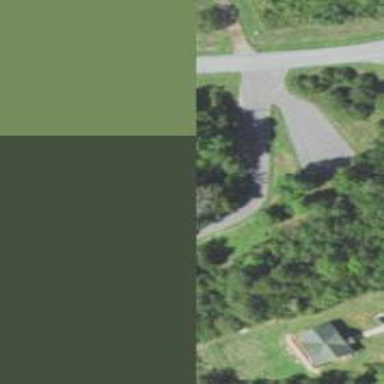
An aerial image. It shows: Driveway leading to service road.